【题型】填空题　【知识点】解析几何　【难度】easy
已知 \(F\) 是抛物线 \(y^2=4x\) 的焦点，\(P\) 是抛物线 \(C\) 上一动点，\(Q\) 是曲线 \(x^2+y^2-8x-2y+16=0\) 上一动点，则 \(|PF|+|PQ|\) 的最小值为\(\underline{\quad}\).
【解答】
\noindent \textbf{【答案】} \(4\)

\noindent \textbf{【分析】} 求出圆心和半径，再利用抛物线的定义及圆的性质求出最小值.

\noindent \textbf{【详解】} 曲线 \((x-4)^2+(y-1)^2=1\) 是以 \(M(4,1)\) 为圆心，\(r=1\) 为半径的圆，抛物线的准线为 \(l:x=-1\)，

过点 \(P\) 作 \(PA\perp l\)，垂足为 \(A\)，过点 \(M\) 作 \(MA_1\perp l\)，垂足为 \(A_1\)，交抛物线于点 \(P_1\)，如图，

根据抛物线的定义，得 \(|PF|+|PQ|\geq |PA|+|PM|-1\)，

当且仅当点 \(P\) 与 \(P_1\) 重合，此时点 \(A\) 与 \(A_1\) 重合，点 \(Q\) 与 \(Q_1\) 重合，

即 \(|PA|+|PM|\geq |P_1A_1|+|P_1M|=5\)，当且仅当 \(M,P,Q,A\) 在一条直线上时等号成立，

所以 \(|PF|+|PQ|\) 的最小值为 \(5-1=4\).

\noindent 故答案为：\(4\)

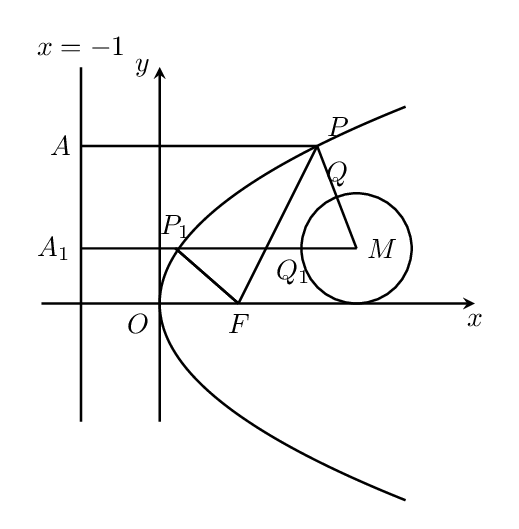